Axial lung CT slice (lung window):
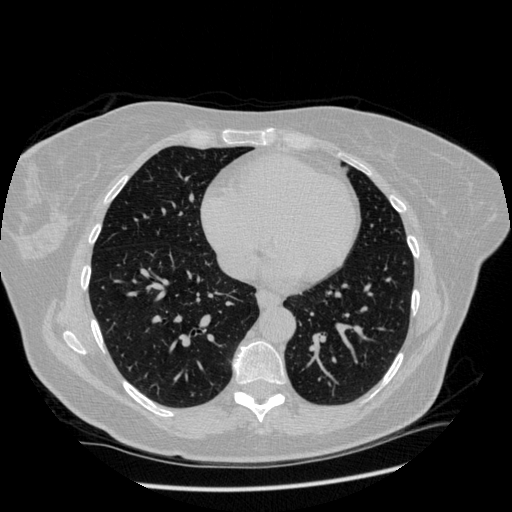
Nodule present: no